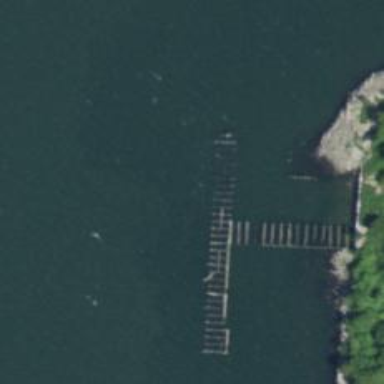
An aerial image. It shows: Pier that has been ruined.